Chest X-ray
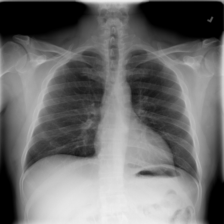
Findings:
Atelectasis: negative
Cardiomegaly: negative
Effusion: negative
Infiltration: negative
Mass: negative
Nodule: negative
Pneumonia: negative
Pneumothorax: negative
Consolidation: negative
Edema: negative
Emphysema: negative
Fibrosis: negative
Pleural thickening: negative
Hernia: negative